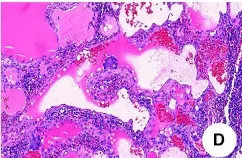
Postoperative pathological examinations. (D) Papillary structures are seen in the lumen of the blood vessels (IHC x 10).
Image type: pathology (immunostaining)